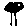
Label: tree